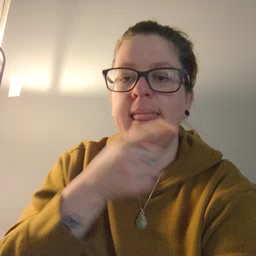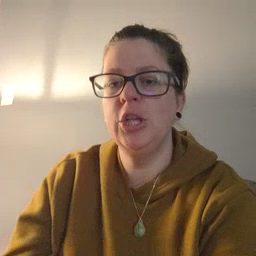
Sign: there